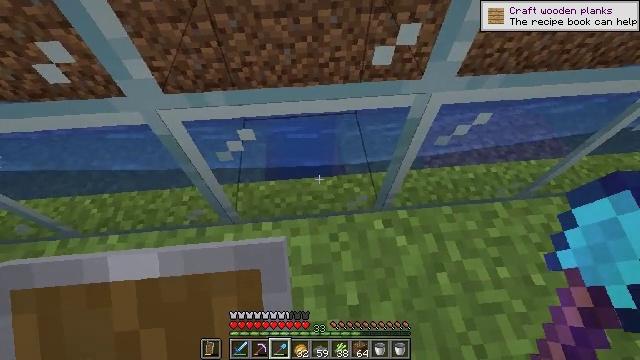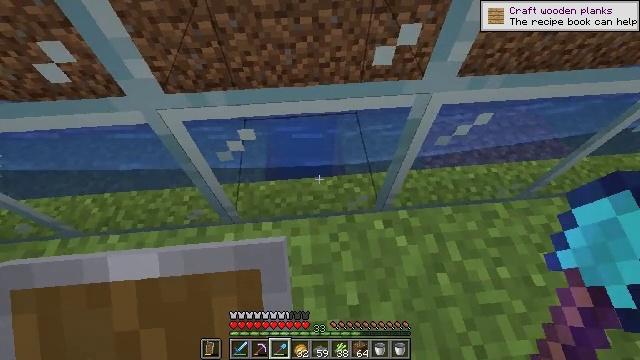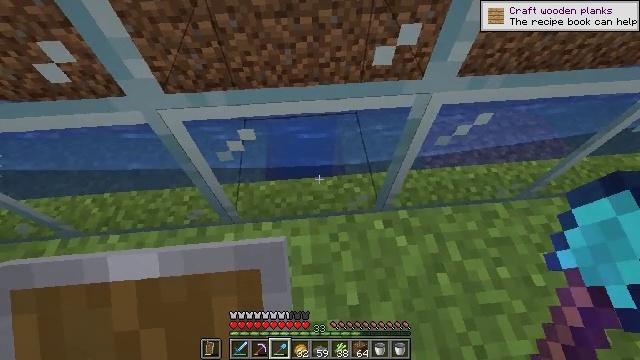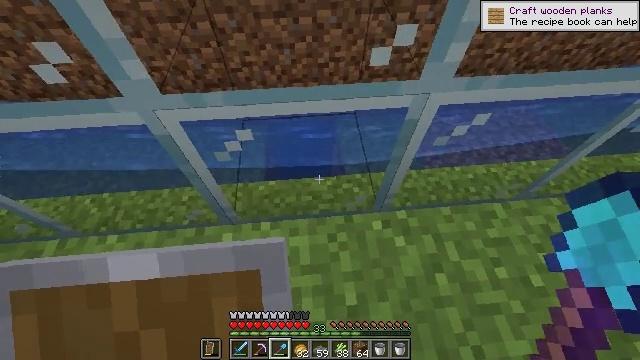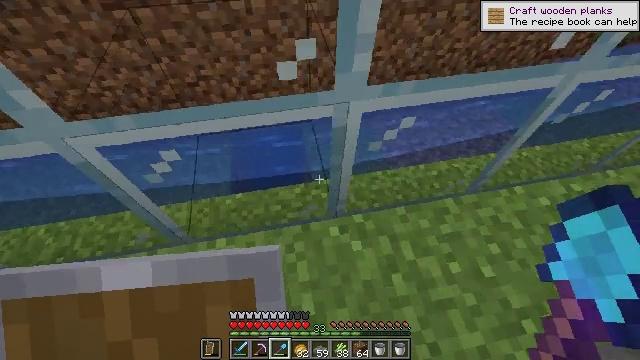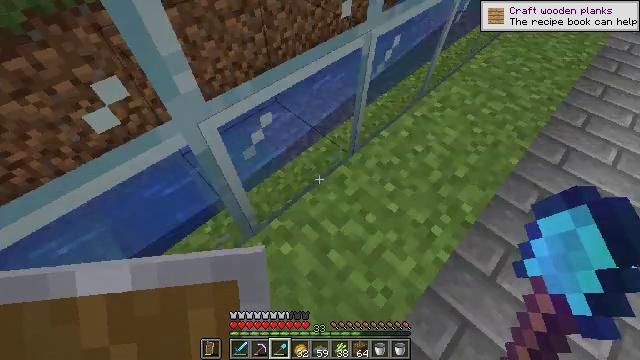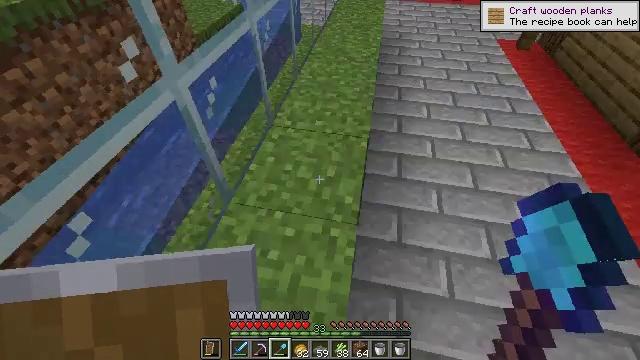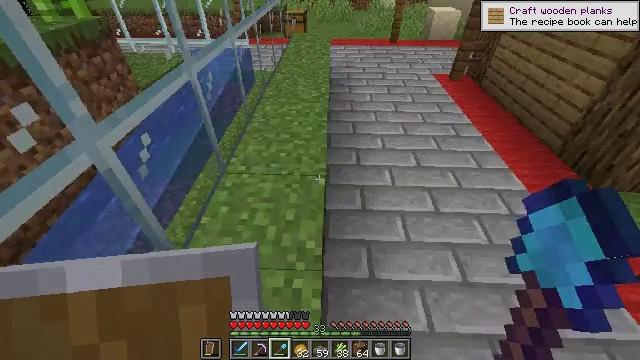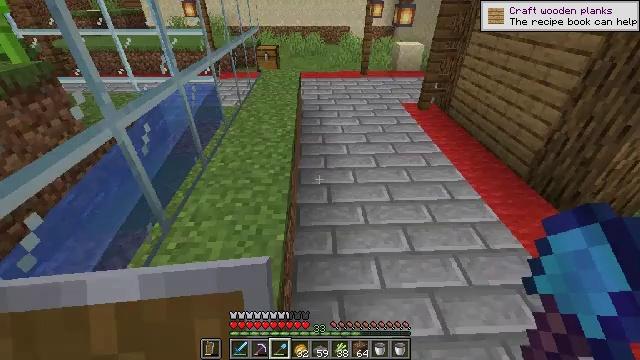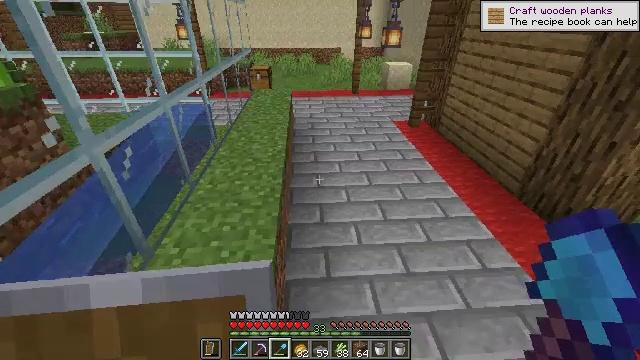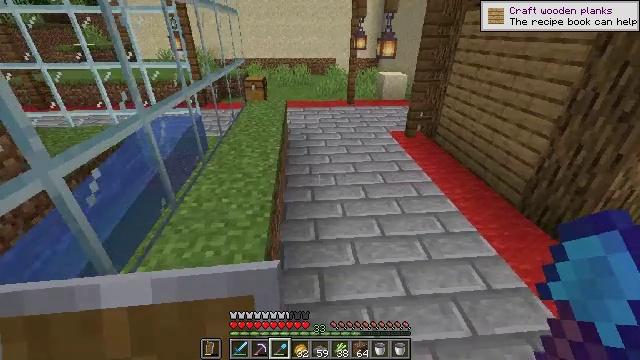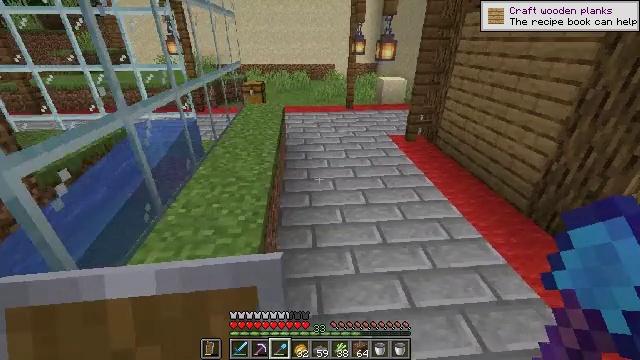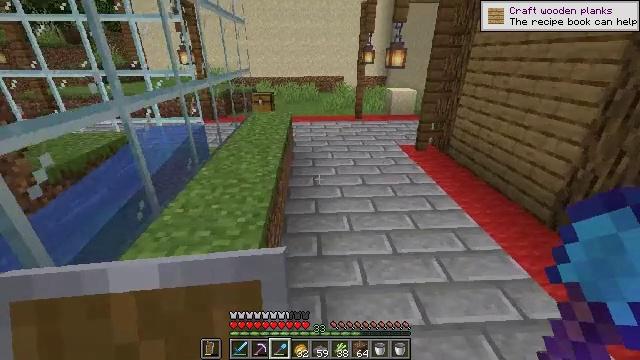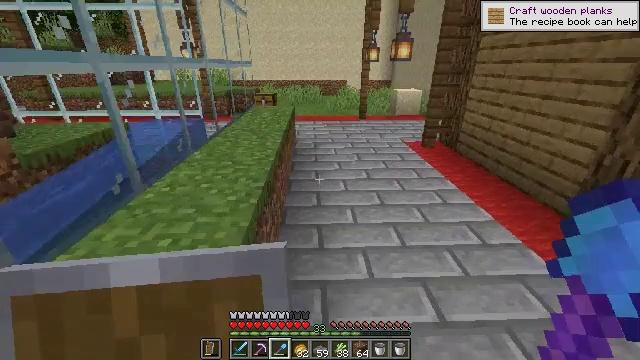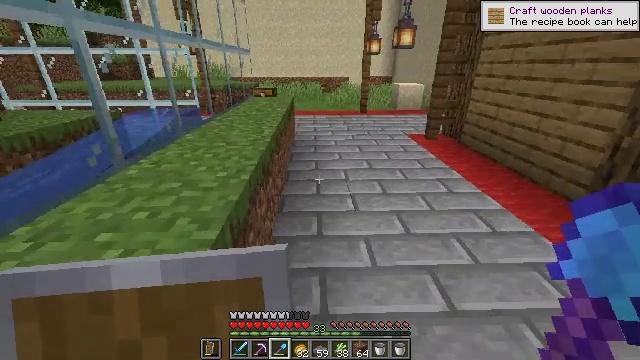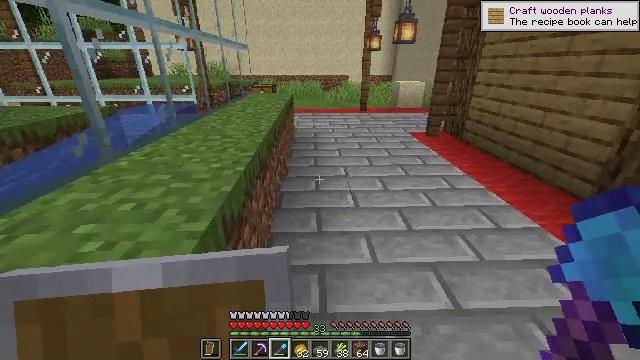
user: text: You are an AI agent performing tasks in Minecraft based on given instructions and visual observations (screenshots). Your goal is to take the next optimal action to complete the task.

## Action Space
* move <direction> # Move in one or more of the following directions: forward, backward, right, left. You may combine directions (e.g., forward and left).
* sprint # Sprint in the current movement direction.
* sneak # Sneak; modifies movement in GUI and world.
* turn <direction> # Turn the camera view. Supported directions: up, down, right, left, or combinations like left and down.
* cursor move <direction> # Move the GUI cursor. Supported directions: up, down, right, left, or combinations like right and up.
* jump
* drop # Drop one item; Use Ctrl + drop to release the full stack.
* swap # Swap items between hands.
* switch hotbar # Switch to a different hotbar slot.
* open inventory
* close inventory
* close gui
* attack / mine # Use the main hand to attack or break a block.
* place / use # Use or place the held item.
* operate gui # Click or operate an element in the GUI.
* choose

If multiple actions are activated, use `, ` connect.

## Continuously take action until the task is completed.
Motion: motion action
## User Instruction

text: Interact with the crafting table to form packed ice.
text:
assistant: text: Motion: no_op
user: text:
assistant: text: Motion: no_op
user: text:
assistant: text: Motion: move right
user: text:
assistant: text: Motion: move right, turn right and up
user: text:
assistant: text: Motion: move right, turn right
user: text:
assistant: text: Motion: move forward and move right, turn right and up
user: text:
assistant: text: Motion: move forward and move right, turn right and up
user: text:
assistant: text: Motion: move forward and move right, turn right and up
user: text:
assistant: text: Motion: move forward, turn right and up
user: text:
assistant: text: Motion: move forward, turn up
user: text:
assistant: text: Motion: turn up
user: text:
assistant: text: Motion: turn left and up
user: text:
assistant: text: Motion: turn up
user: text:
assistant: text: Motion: no_op
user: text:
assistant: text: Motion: no_op
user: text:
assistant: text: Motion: no_op
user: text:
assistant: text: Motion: turn right and up
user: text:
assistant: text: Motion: move forward
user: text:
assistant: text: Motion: move forward
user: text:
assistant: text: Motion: no_op
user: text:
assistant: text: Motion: move forward
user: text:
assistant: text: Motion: move forward
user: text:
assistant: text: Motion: move forward
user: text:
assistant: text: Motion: move forward
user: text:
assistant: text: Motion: move forward
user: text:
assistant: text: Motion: move forward
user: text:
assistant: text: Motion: move forward
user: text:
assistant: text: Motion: move forward
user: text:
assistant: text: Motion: move forward
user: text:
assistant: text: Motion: move forward